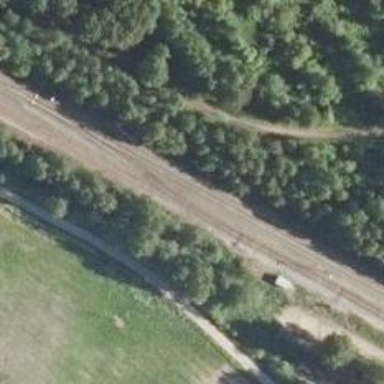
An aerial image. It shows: Continuous rail track.